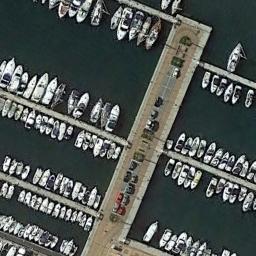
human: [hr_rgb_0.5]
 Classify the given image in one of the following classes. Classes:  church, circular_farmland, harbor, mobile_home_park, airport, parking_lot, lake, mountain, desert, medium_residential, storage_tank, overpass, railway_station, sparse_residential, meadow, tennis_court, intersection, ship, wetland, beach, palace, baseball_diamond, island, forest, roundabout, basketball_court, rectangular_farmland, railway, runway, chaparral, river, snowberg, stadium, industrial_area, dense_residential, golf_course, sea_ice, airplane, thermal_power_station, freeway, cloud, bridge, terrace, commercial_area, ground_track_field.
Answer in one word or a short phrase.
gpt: harbor